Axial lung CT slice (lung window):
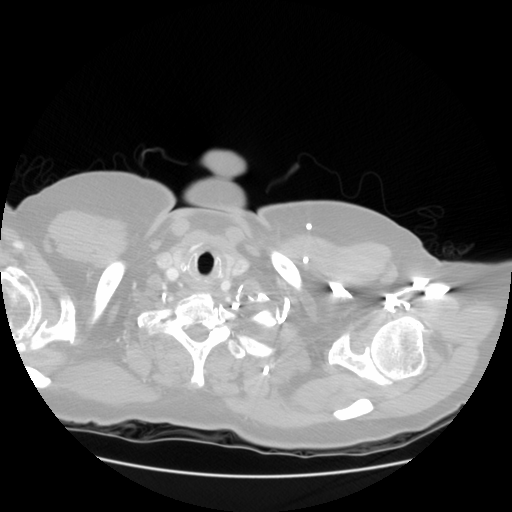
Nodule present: no